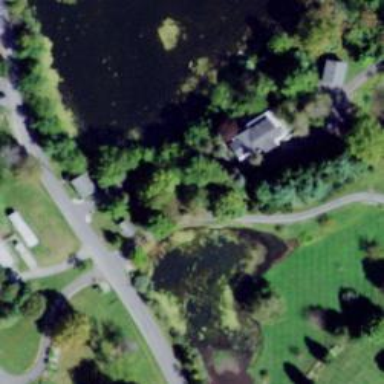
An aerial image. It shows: Driveway with embankment.